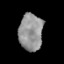
Tissue: prostate
Cell type: Epithelial cells
Senescence score: 0.3506
Nuclear area (px): 859
Mean DAPI intensity: 147.999